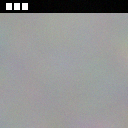
Screen state: on